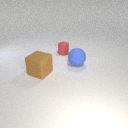
large brown rubber cube to the left of large blue rubber sphere